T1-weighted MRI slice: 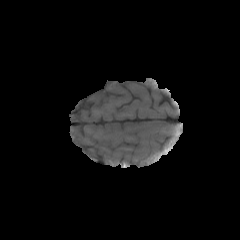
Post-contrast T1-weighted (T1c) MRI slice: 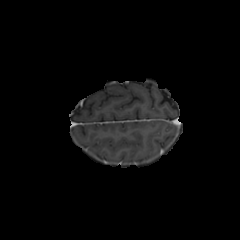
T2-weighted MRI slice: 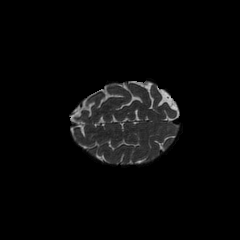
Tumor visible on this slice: no